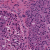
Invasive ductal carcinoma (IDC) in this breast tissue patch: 0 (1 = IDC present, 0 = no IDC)